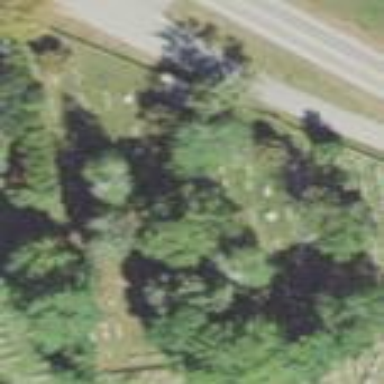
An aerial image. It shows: Private cemetery with magic category designation.